Question: I have been trying to make some kind of a terminal application using ssh.net libray in c#. I have been succesful to send commands and recieve output but when I append the the output to textbox new line characters disappear although I can see them in message box. How can I fix this problem?
'''
SshCommand sc = client.CreateCommand(command);
sc.Execute();
textBox1.AppendText(command);
textBox1.AppendText("
");
string answer = sc.Result;
textBox1.AppendText(answer);
MessageBox.Show(sc.Result);
textBox1.AppendText("
");
textBox2.Clear();
'''
When I run ls command, I get the output as:

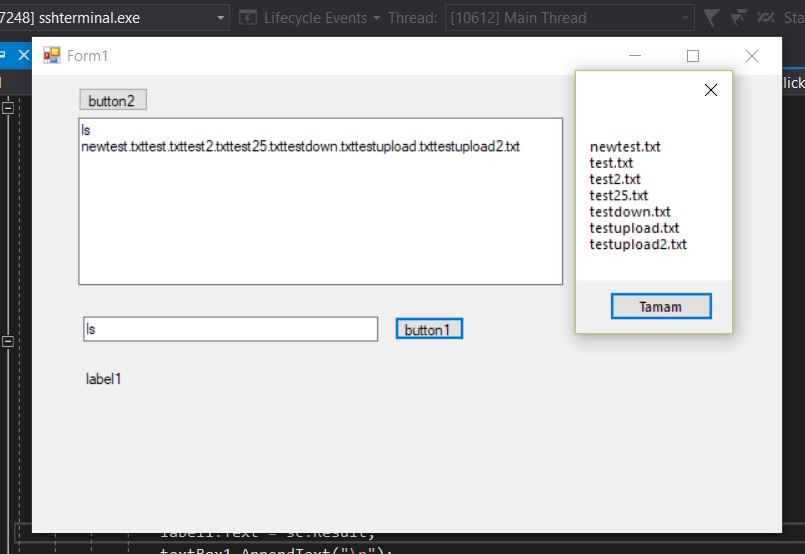
Answer: The problem is that you use the 'TextBox' which doesn't work with '
', it needs '
' as a new line.
You can use 'RichTextBox' which works with only a '
' as newline.